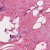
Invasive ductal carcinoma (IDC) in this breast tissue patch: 1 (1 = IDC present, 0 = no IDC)